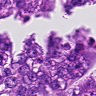
Metastatic tissue present: yes